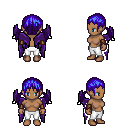
a pixel art fantasy rpg character, female body template, human, dark skin, purple wings, white pants, blue twin-tailed hairstyle, cloth bracers, four views (front, back, left, right), 2x2 character sprite sheet, small pixel art, hard edges, no anti-aliasing